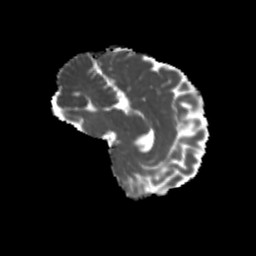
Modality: MD
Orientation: sagittal
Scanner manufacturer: siemens
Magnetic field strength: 3 T
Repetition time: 4 s
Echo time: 0.0594 s